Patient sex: M
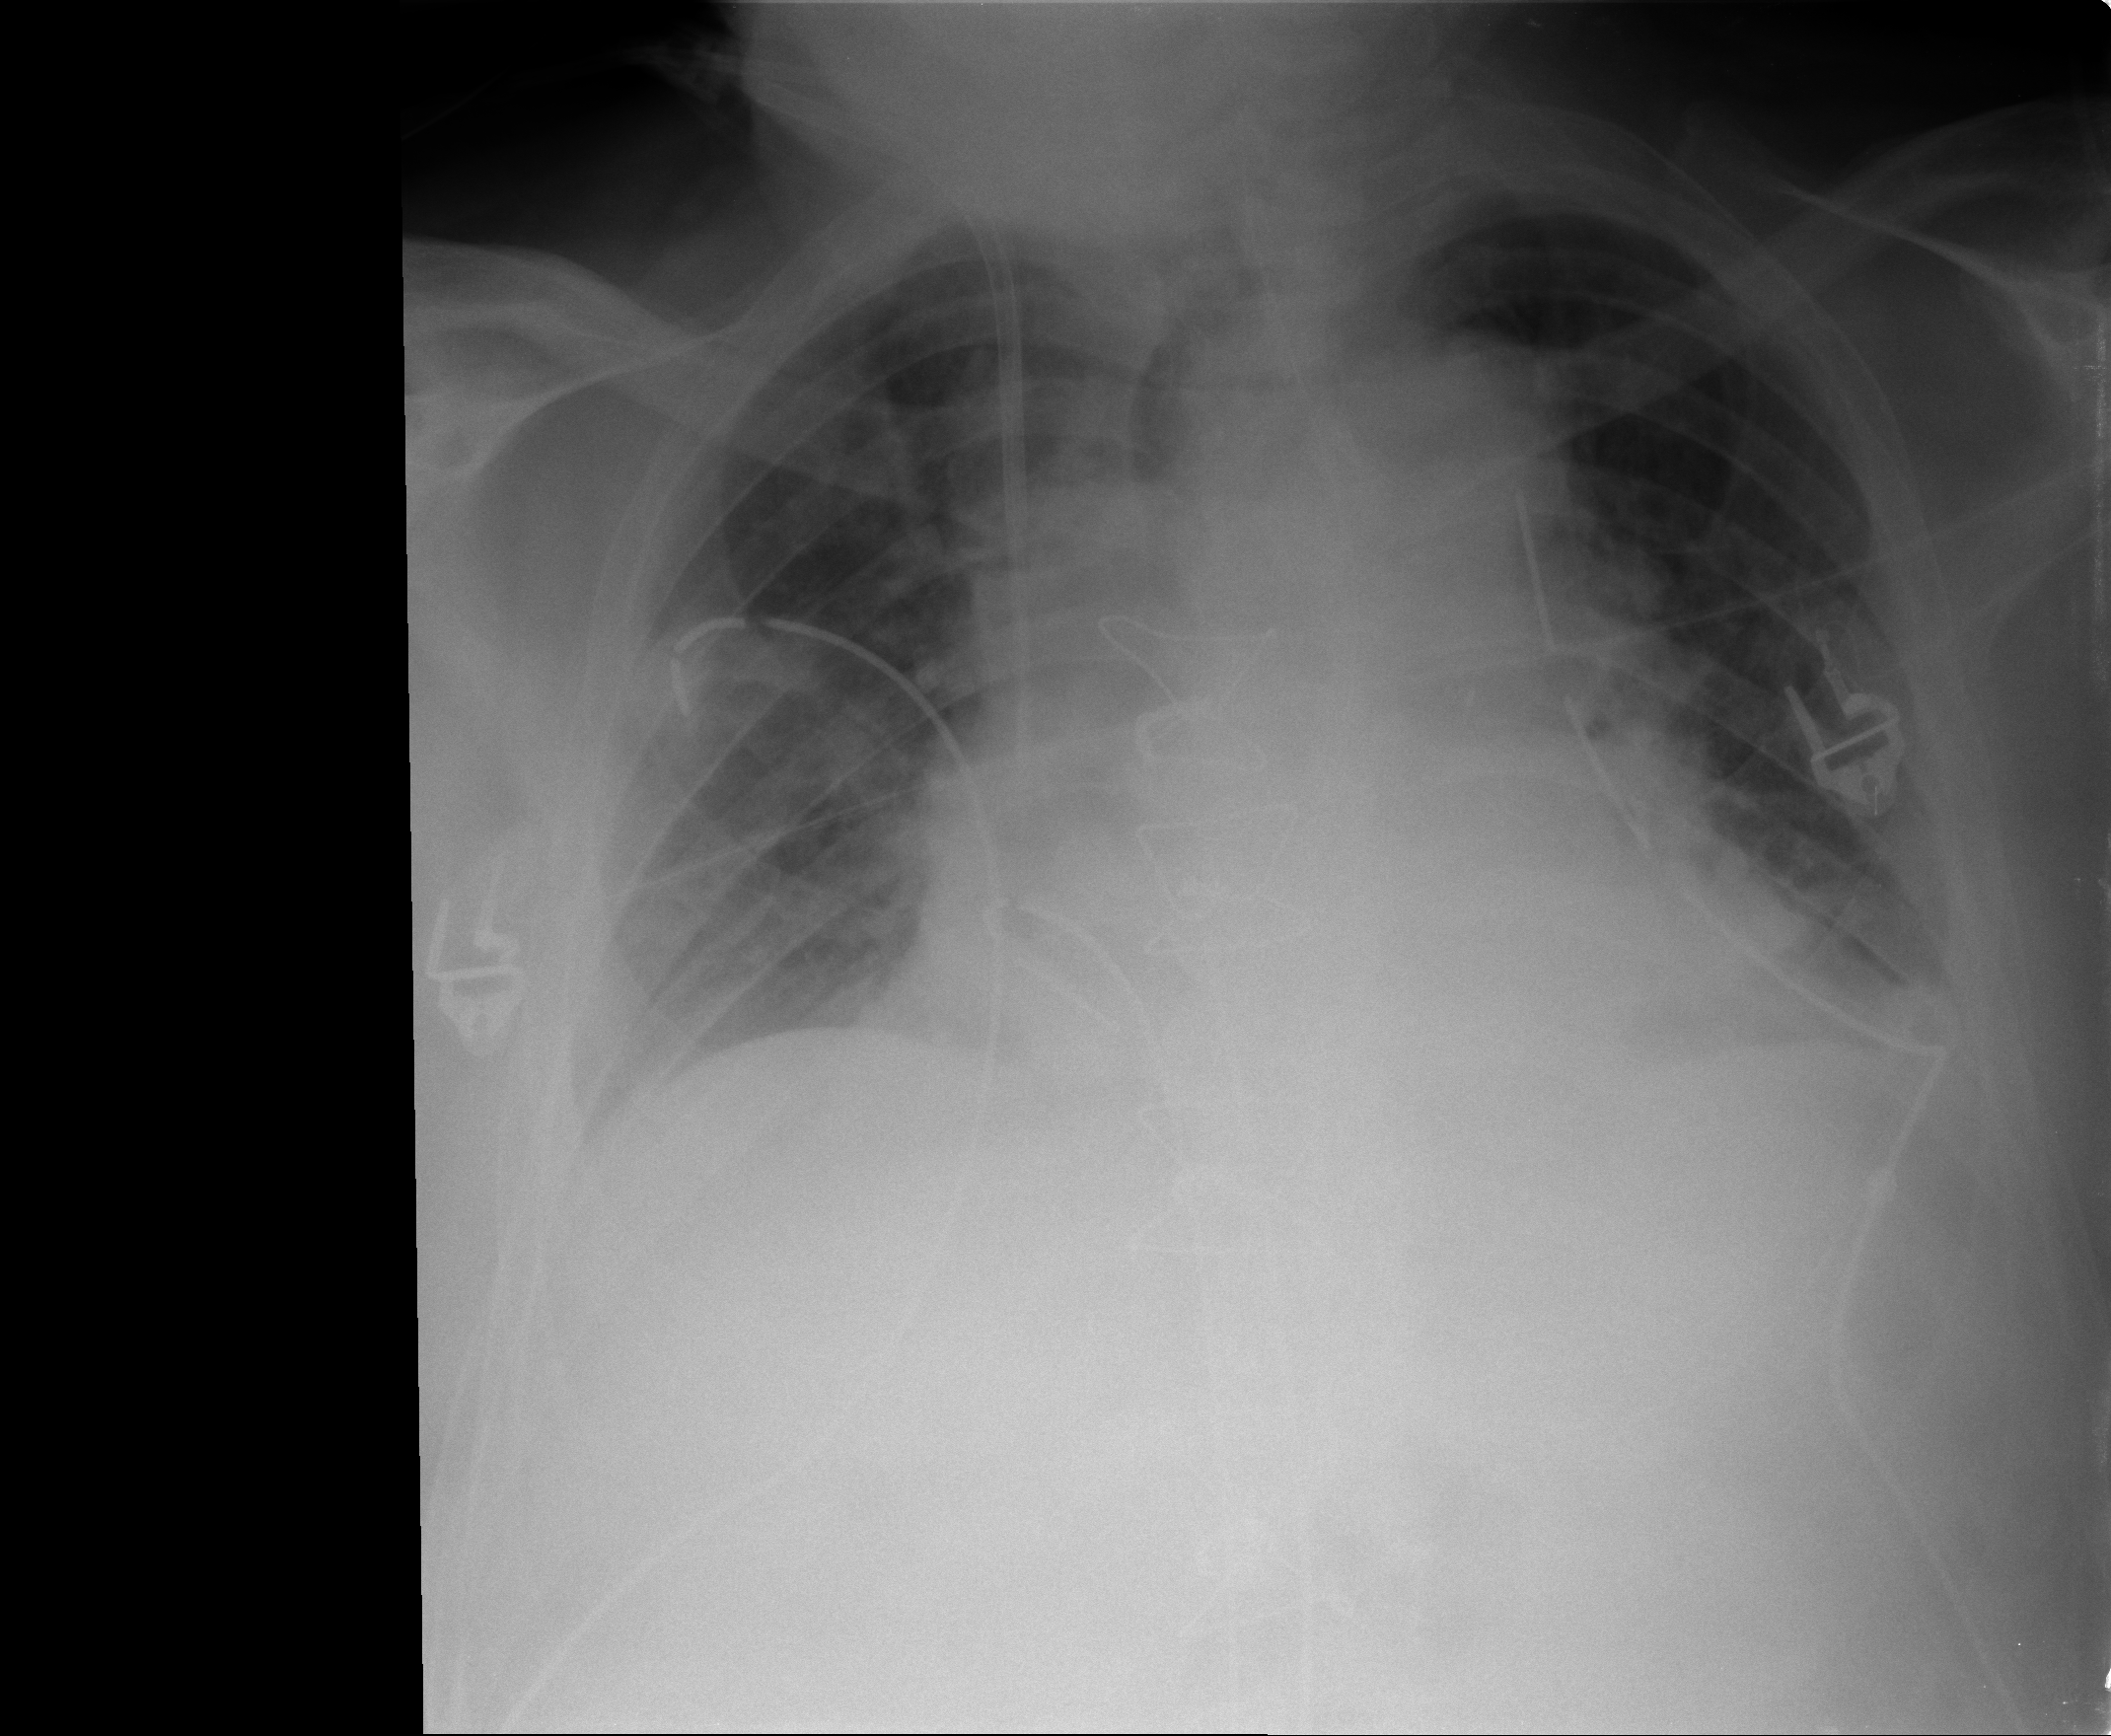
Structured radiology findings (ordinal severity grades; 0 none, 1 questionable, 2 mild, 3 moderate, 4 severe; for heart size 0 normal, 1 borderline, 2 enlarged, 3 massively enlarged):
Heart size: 2
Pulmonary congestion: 3
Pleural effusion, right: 1
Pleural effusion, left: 0
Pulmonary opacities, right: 0
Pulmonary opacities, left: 0
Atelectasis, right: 1
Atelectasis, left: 2